Interaction volume radius: 5 \u00c5
Interaction volume height: 35 \u00c5
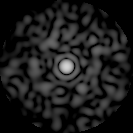
Disorder parameter: 0.8362